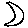
Label: moon